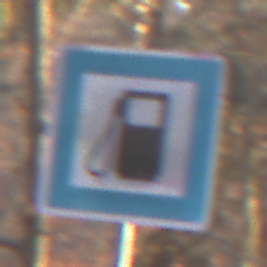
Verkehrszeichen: Tankstelle
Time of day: SunriseSunset
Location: Outdoor (Nature)
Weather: Clear
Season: Autumn
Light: Natural